Question: Hey guys i have a problem debugging my Mobile app for WP7.
my javascript is in another .js file. now i have even put the debugger; in the code but it completely ignores the line of coding, and i cant put in breakpoints in aswell as soon as i run the breakpoints become a litttle circle saying , images follows :

would really like some help, the company wants to see results, but i cant finish it because of debuggin? any help or links will be appreciated!
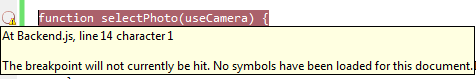
Answer: Debugging Javascript embedded in an app is not supported by the Windows Phone SDK.
The best you can do to debug your Javascript code is to use the version of Internet Explorer 9, as it shares the same basecode as WP7's IE and WebBrowser control.